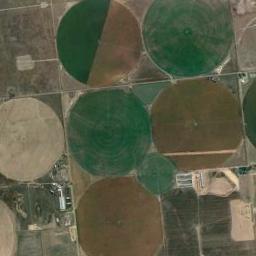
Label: circular_farmland